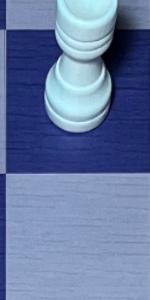
Label: Empty